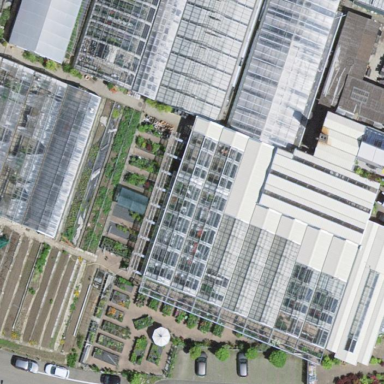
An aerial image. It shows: Greenhouse.